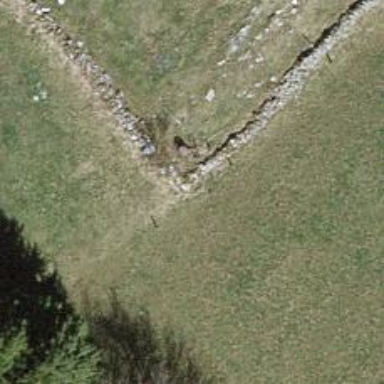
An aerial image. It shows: Wall is shown in the image.